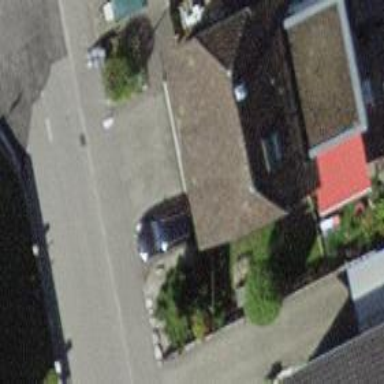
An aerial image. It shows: Charming house with half-hipped roof made of roof tiles.